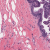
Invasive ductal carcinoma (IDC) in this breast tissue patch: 0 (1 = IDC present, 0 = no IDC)